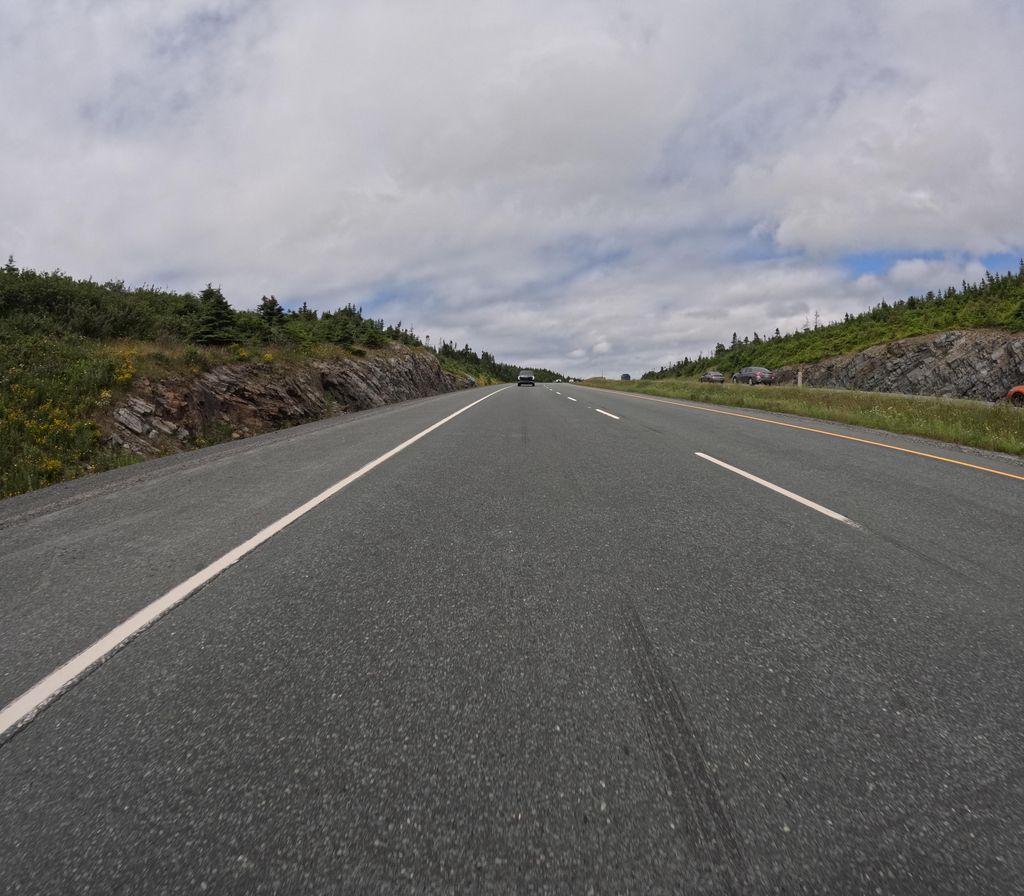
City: st_johns